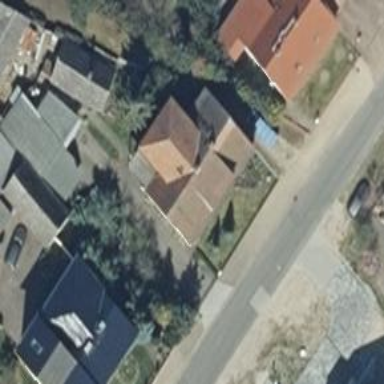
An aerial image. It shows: Simple house.